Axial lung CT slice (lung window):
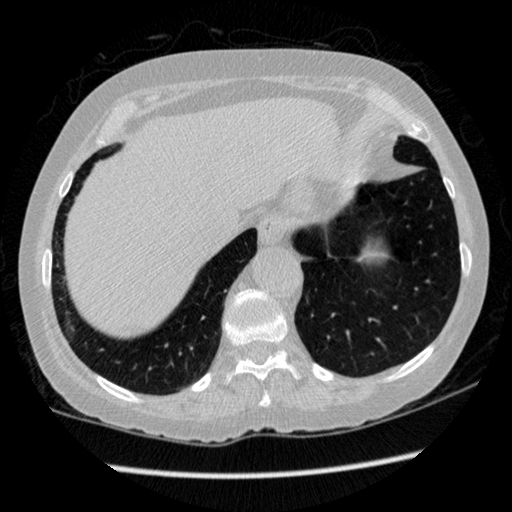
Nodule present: no